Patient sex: F
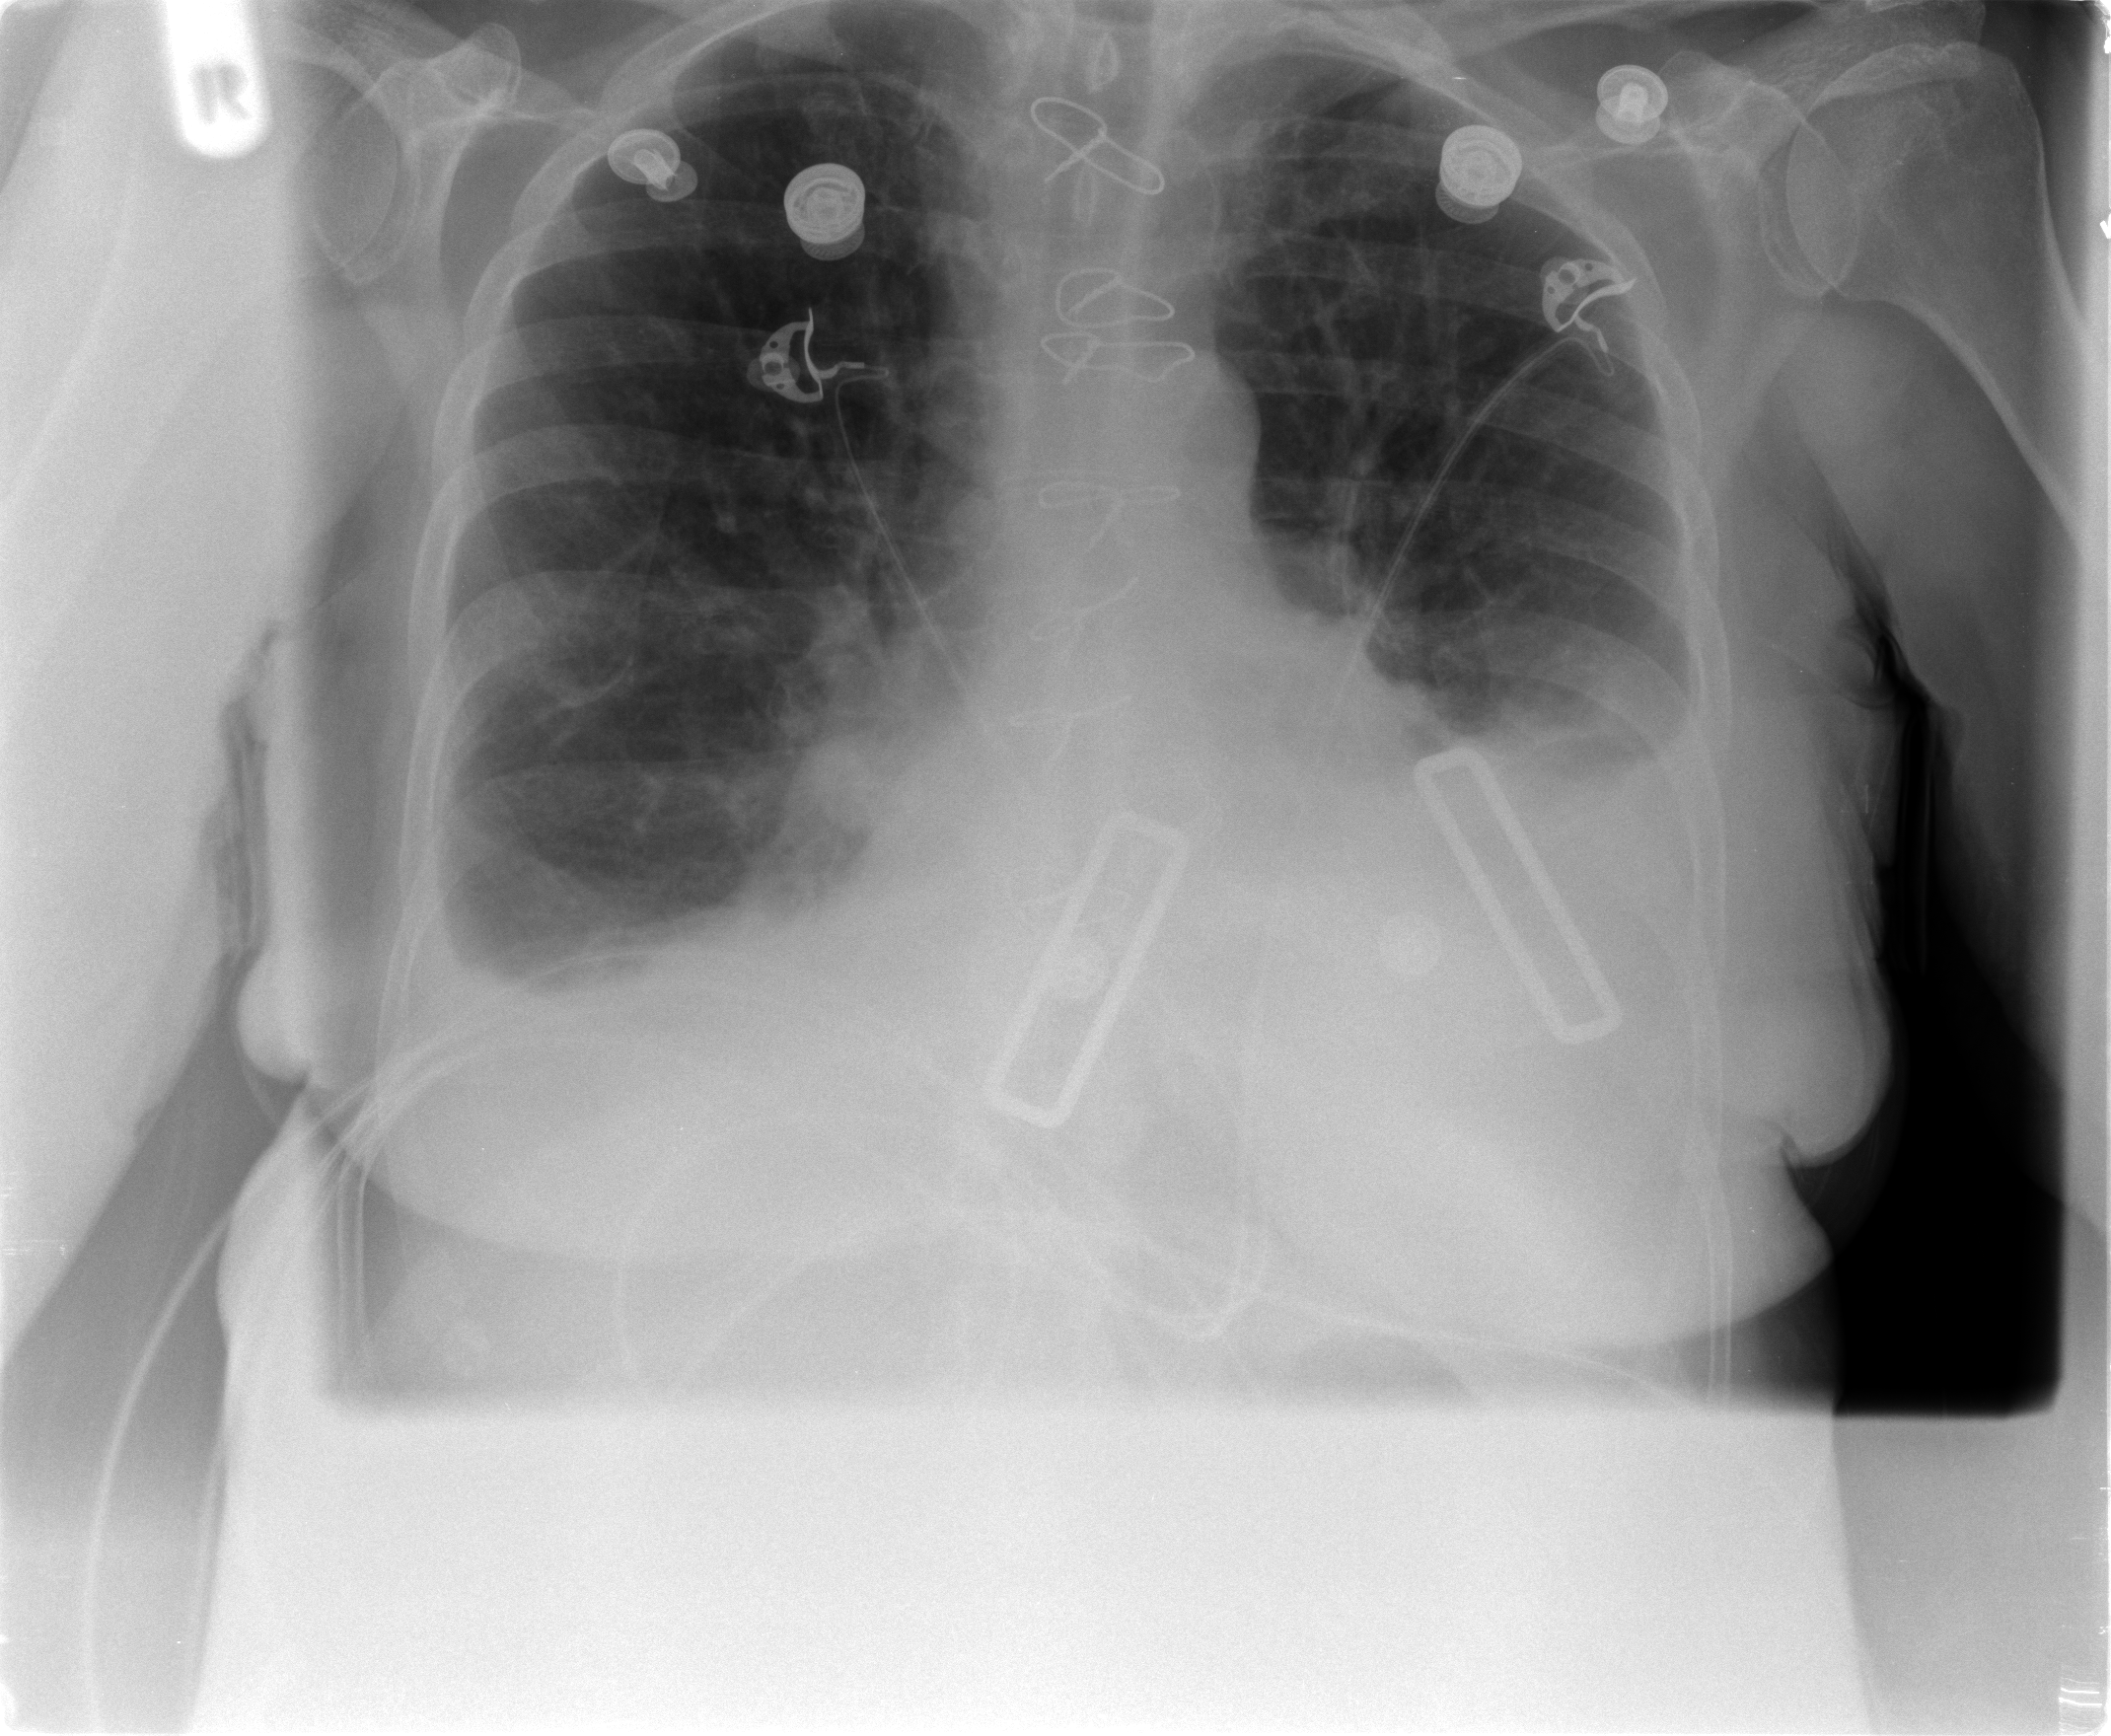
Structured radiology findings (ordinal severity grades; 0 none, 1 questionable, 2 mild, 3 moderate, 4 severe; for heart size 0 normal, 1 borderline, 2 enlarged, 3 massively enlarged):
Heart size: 2
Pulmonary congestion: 2
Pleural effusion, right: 2
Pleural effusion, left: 3
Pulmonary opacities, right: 0
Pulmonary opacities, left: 0
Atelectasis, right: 2
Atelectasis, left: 2